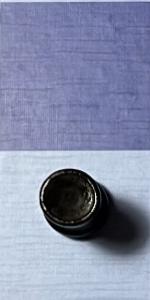
Label: Rook_Black